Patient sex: M
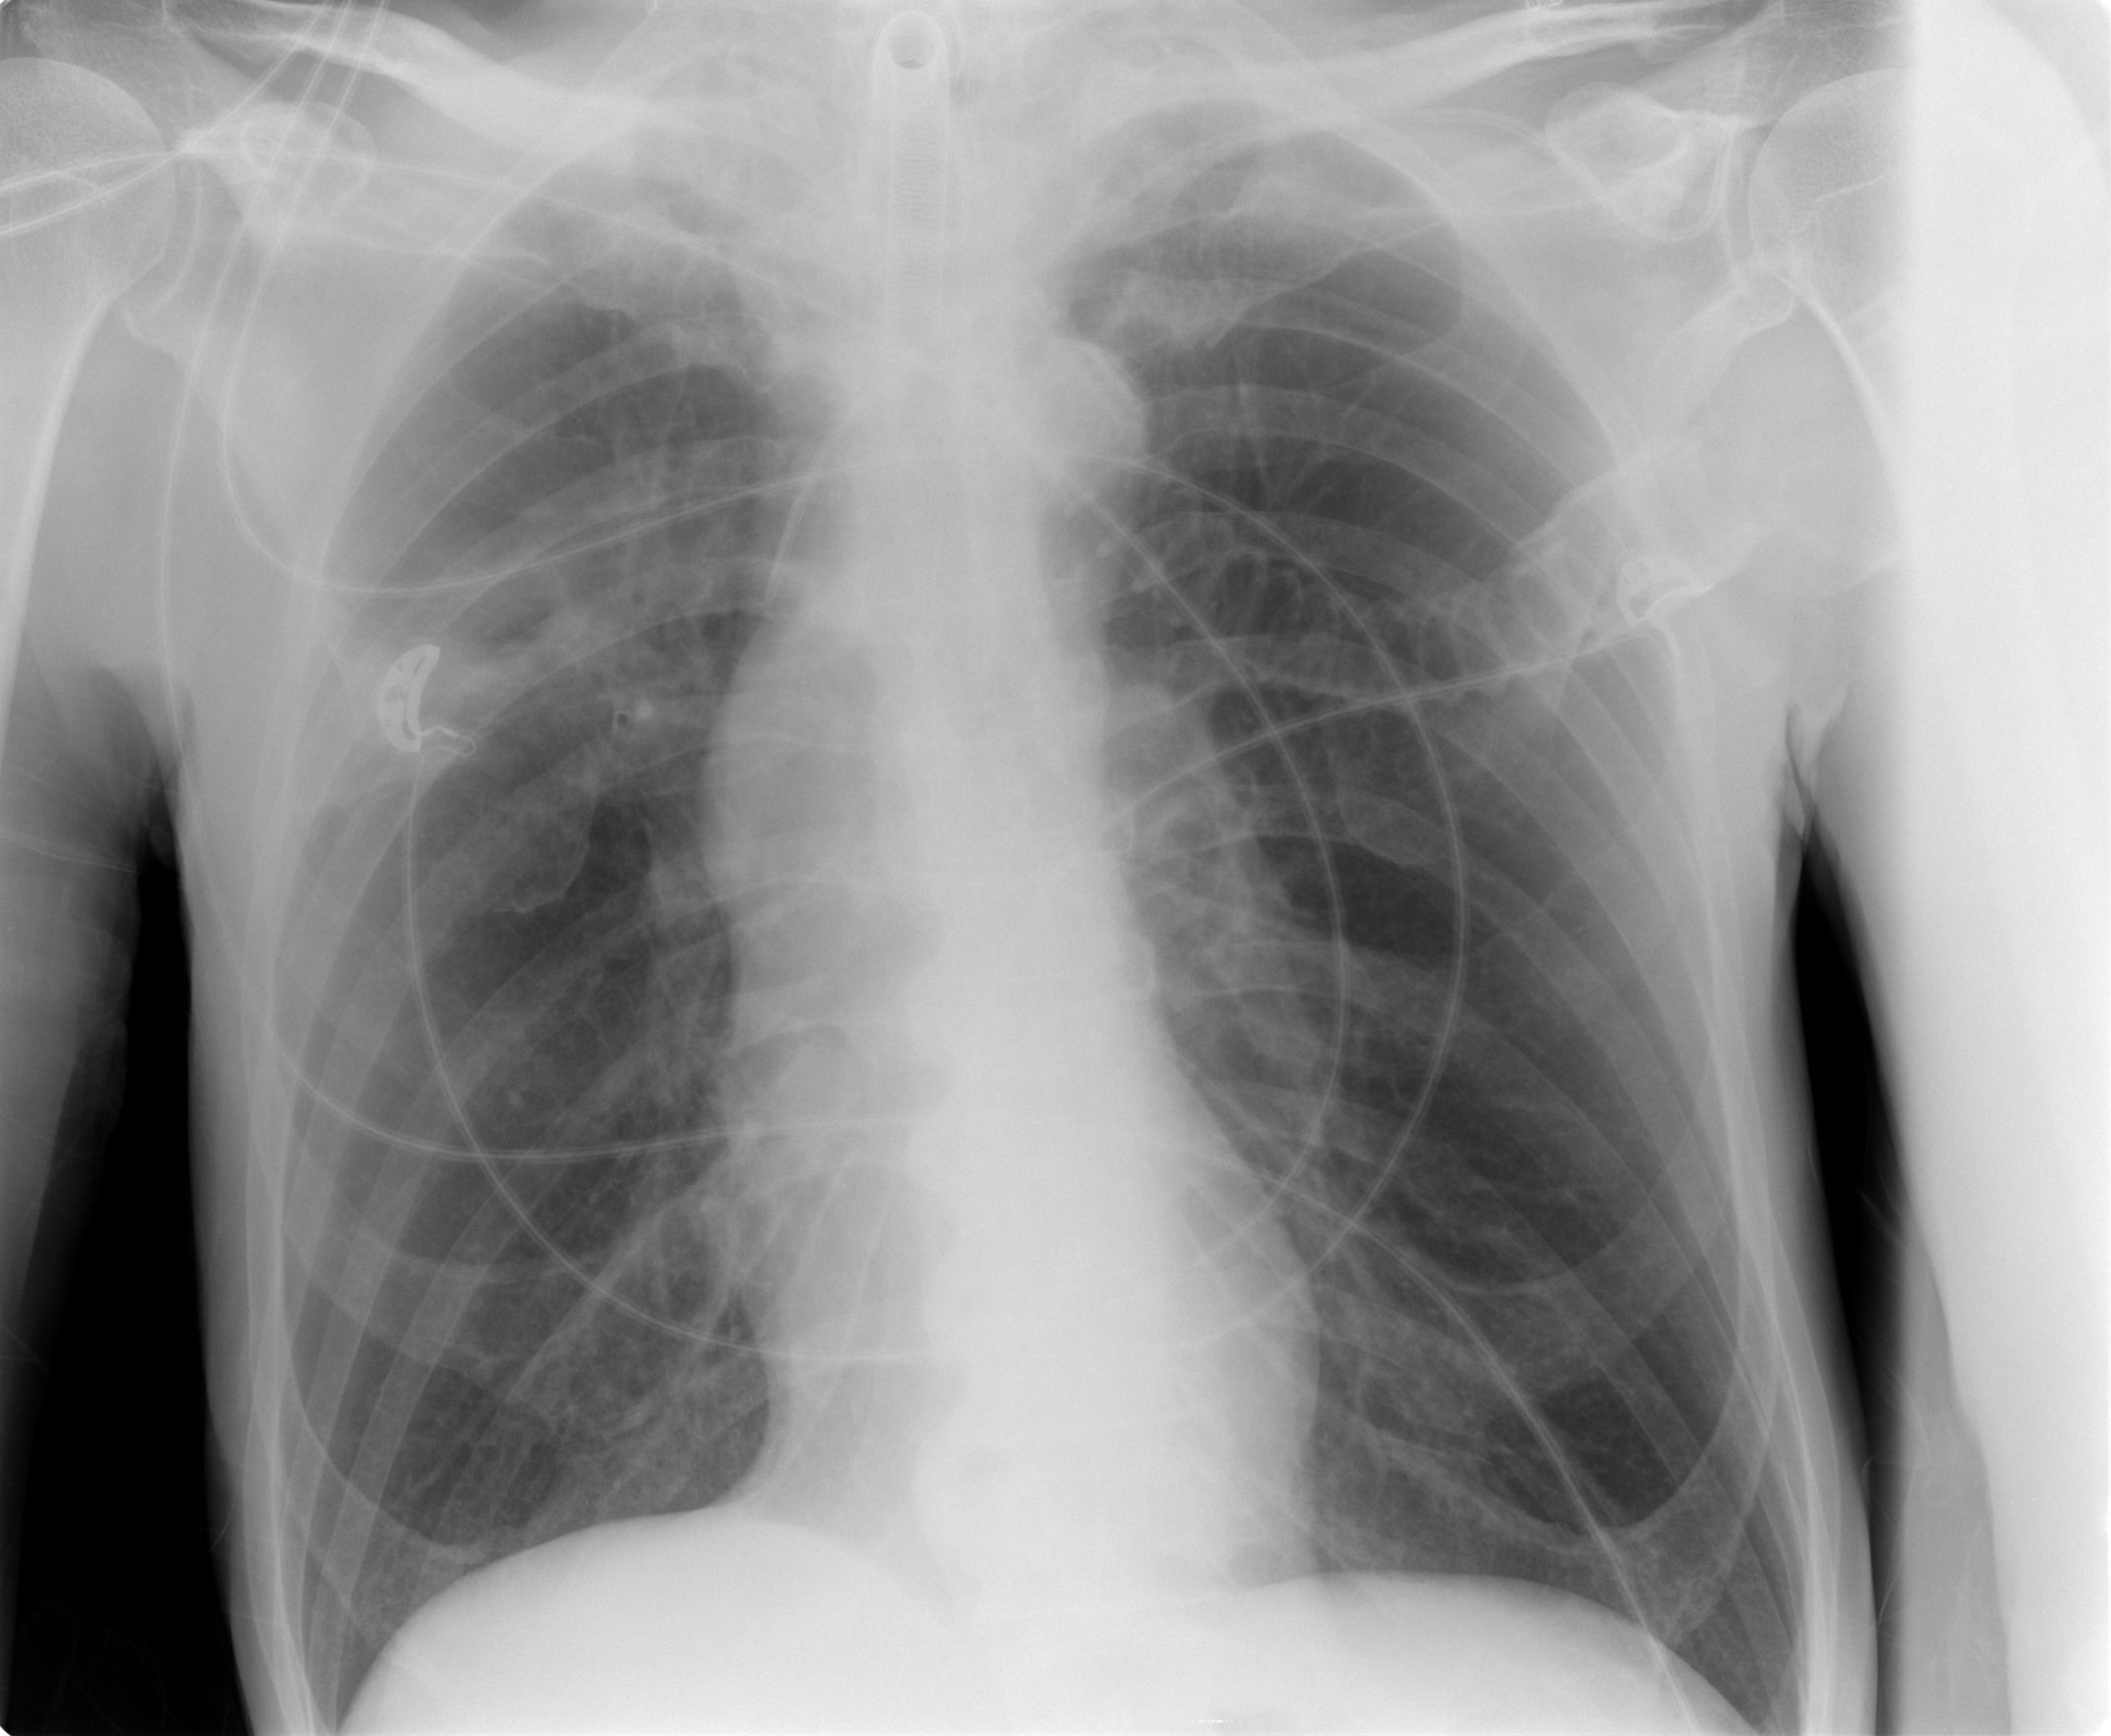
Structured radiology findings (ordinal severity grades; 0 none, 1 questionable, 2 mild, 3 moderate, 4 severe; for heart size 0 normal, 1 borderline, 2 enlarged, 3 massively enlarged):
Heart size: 0
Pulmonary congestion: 0
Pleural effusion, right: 0
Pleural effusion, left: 0
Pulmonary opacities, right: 2
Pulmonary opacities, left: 0
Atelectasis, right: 2
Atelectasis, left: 0